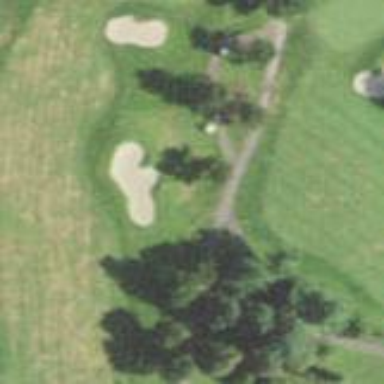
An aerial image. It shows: Golf fairway surrounded by grass.